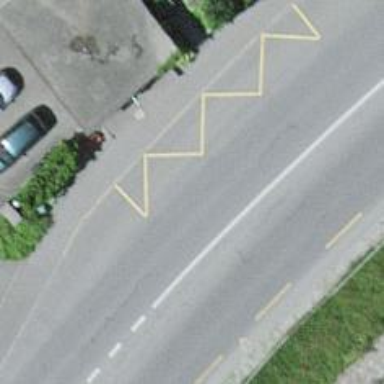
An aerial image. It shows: Bus stop with platform for public transport.